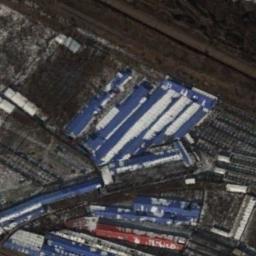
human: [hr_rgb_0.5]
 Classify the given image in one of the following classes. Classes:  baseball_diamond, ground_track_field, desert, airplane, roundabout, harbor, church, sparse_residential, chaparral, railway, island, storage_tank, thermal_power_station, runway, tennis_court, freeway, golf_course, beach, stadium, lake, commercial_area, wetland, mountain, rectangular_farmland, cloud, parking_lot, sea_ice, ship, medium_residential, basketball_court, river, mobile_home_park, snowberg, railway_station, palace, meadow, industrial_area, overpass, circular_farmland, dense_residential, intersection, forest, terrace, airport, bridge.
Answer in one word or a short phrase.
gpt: industrial_area